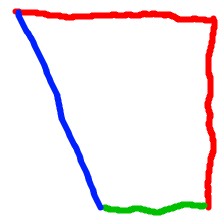
Shape: trapezoid